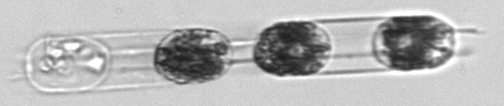
Label: Hemiaulus